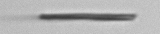
Label: fiber